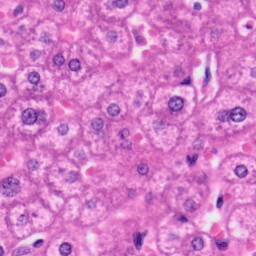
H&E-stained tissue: Liver